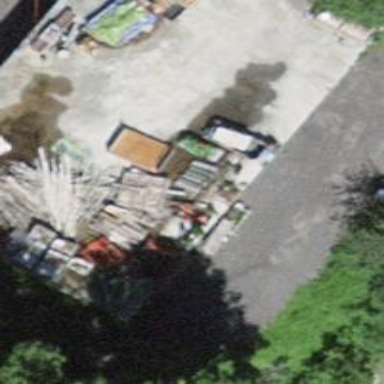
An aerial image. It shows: Warehouse.